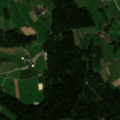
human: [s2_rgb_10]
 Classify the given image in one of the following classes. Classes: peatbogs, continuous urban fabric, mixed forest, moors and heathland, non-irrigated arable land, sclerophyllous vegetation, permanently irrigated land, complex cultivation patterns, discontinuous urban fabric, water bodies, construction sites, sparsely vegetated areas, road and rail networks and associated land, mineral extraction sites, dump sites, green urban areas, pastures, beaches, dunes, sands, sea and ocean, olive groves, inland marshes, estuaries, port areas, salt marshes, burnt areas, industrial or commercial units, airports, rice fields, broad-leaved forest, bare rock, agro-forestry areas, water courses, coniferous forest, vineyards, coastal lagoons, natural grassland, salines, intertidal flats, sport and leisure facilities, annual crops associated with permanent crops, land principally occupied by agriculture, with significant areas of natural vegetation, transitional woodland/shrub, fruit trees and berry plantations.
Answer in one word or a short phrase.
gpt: non-irrigated arable land, mixed forest